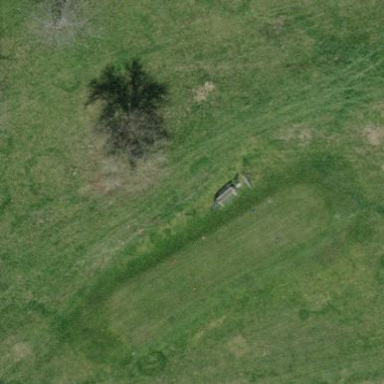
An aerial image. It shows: Golf tee.